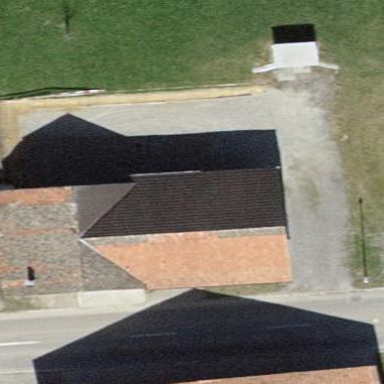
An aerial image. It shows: Building.